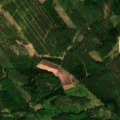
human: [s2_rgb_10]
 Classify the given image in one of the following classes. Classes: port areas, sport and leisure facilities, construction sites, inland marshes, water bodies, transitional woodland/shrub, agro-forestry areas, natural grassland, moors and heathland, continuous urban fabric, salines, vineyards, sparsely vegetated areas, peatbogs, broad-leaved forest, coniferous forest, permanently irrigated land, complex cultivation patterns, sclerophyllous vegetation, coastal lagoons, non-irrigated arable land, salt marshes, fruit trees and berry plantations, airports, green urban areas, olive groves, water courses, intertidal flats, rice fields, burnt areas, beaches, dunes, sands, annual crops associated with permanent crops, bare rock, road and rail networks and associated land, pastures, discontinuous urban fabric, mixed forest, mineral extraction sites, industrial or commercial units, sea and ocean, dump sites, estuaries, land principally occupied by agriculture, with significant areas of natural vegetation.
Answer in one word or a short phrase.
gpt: coniferous forest, mixed forest, transitional woodland/shrub